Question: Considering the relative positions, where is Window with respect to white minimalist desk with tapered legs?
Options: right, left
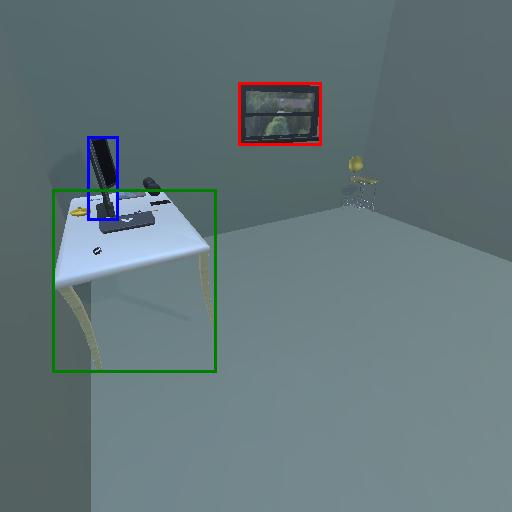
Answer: right